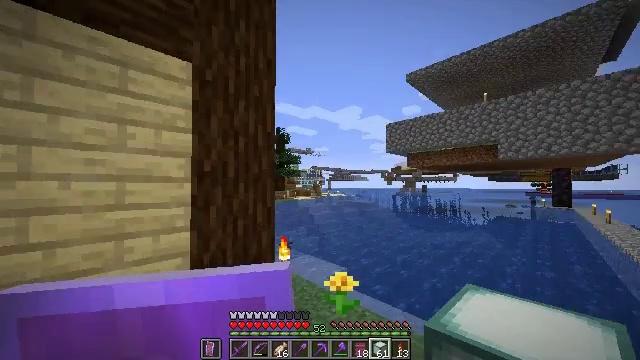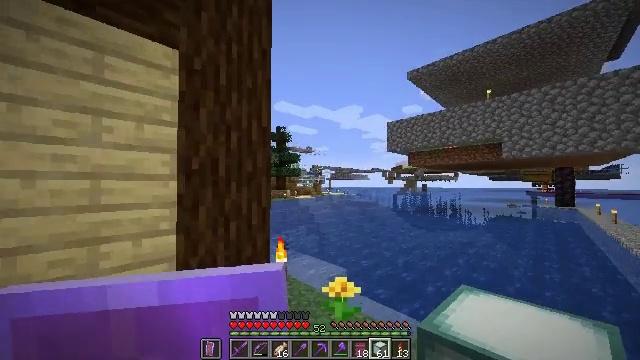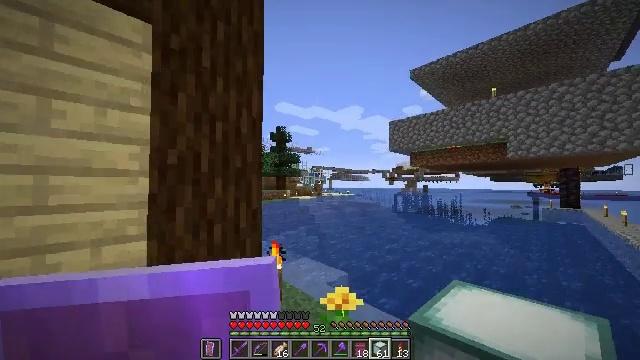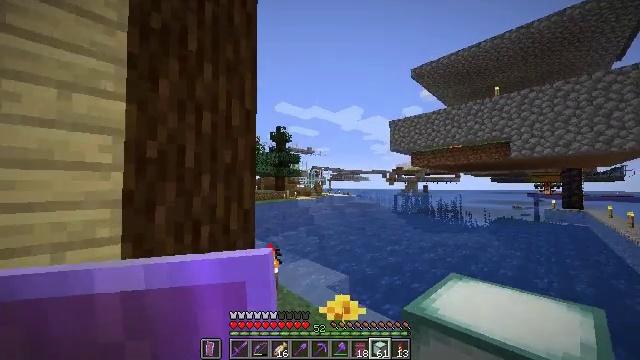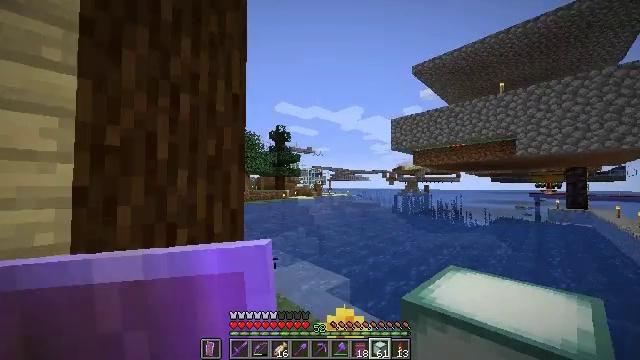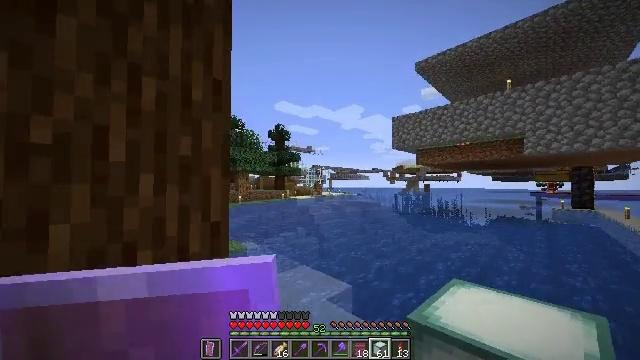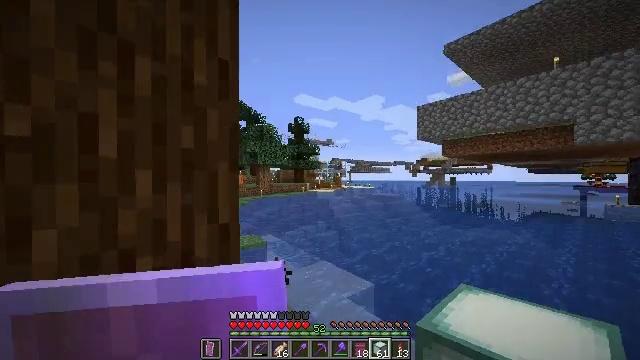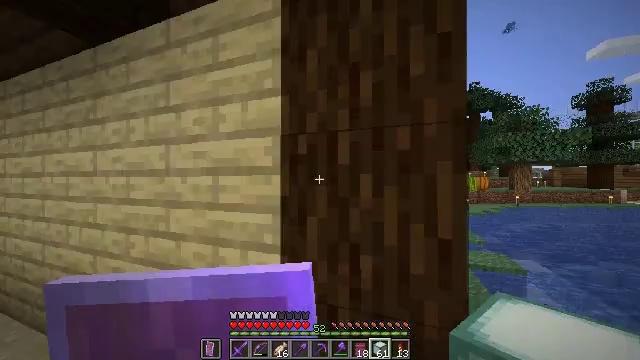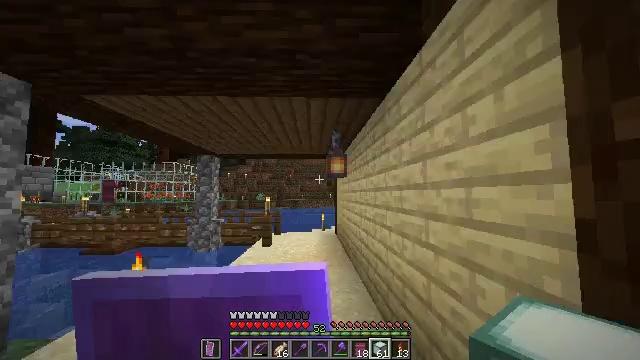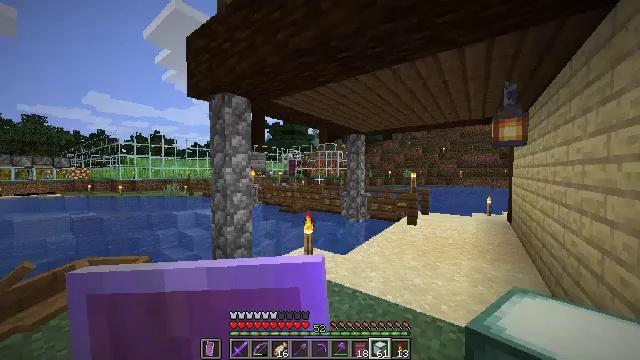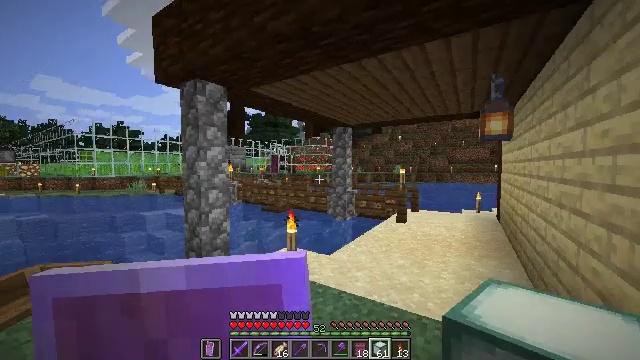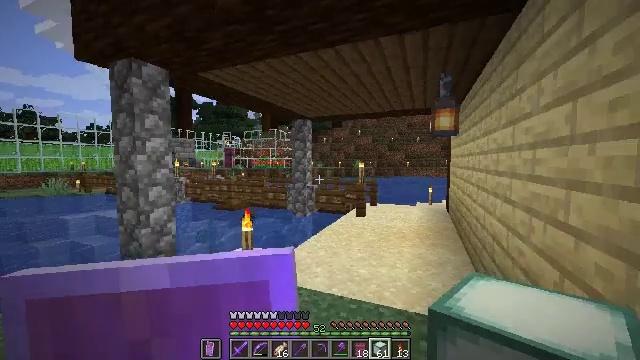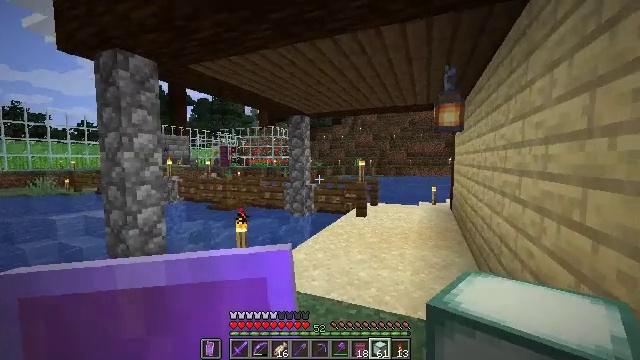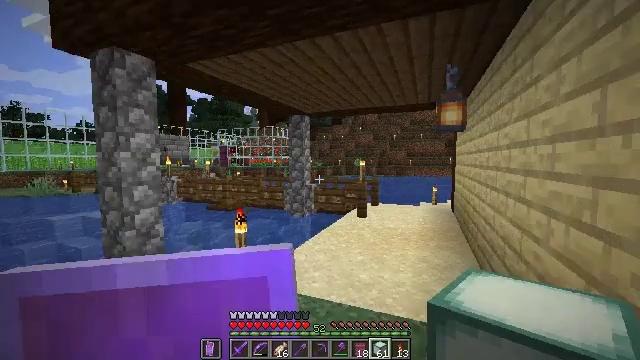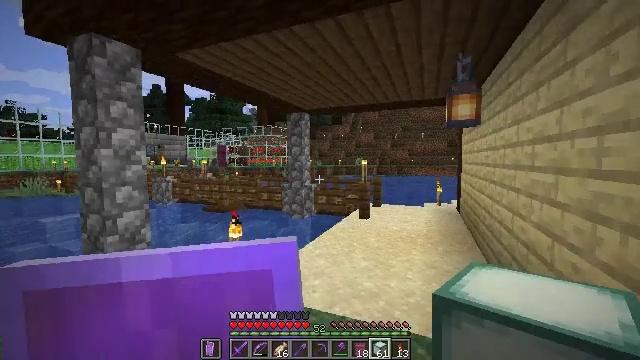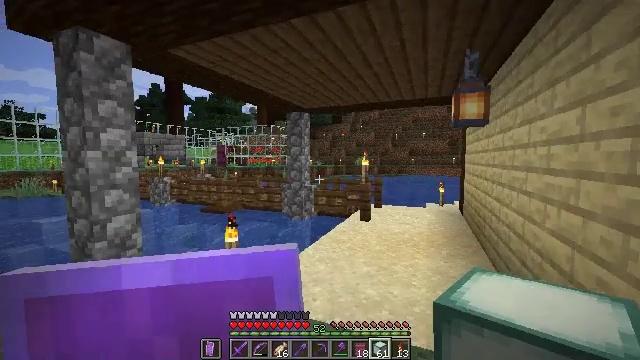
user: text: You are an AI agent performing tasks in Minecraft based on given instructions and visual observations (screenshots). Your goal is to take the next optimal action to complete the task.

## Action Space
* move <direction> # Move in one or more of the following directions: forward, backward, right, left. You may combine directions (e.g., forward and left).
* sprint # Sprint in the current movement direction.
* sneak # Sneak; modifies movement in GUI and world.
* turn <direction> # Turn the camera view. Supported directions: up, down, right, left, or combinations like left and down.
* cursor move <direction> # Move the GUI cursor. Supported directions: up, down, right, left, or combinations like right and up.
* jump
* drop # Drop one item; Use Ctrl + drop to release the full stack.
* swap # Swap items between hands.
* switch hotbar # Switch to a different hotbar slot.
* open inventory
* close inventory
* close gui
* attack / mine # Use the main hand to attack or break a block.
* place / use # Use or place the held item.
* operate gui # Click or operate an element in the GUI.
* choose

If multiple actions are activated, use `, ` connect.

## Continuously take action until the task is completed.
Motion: motion action
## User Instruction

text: Put prismarine materials in the crafting table to craft a sea lantern.
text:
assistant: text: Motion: move forward, sprint
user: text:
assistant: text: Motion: move forward, sprint
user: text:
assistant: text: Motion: move forward, sprint
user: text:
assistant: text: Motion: move forward, sprint
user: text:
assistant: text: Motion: move forward, sprint
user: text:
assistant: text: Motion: move forward, sprint, turn left and down
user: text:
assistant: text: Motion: move forward, turn left
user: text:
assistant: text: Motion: turn left and up
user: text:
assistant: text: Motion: turn left and down
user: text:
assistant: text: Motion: turn right
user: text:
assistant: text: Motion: turn right and down
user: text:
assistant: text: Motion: move forward
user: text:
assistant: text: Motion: move forward
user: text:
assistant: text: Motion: move forward
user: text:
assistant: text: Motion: move forward
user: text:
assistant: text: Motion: move forward
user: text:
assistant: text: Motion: move forward
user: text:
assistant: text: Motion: move forward
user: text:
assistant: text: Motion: move forward
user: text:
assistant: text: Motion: move forward
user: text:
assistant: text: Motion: move forward
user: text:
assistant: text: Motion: move forward, turn right and down
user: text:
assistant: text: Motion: move forward, turn down
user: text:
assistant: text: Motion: move forward
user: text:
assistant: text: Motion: move forward
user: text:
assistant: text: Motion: move forward, turn left
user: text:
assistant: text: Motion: move forward
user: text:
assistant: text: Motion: move forward
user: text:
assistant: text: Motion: move forward and move right, turn right
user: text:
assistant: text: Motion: move forward and move right, turn right